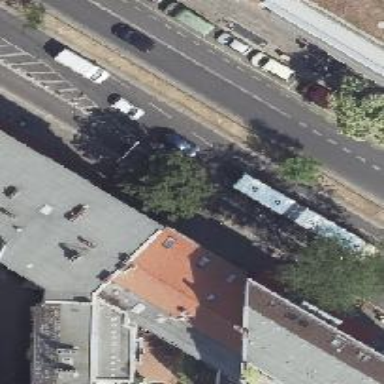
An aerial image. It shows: Asphalt cycleway lane.